The plot is a signal-to-image rendering of a rotating shaft's vibration measurement. Classify the rotor condition as one of: normal, misalignment, unbalance, looseness.
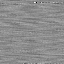
Answer: normal